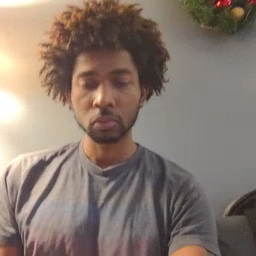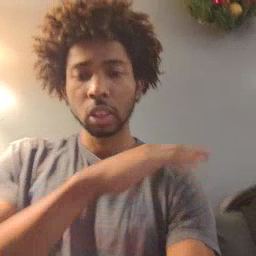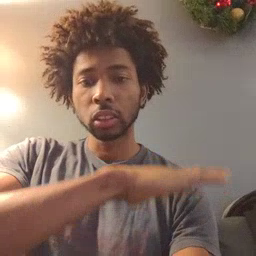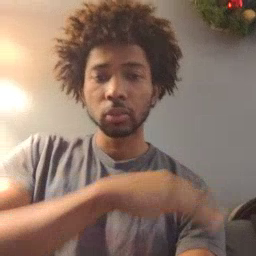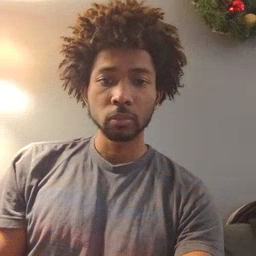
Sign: table